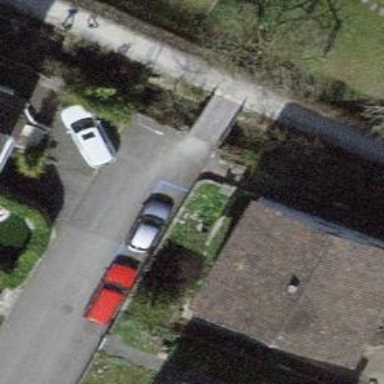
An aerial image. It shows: Smooth asphalt road in residential area.